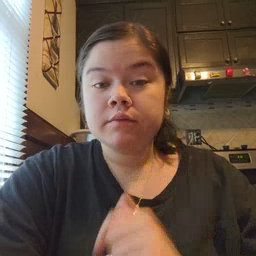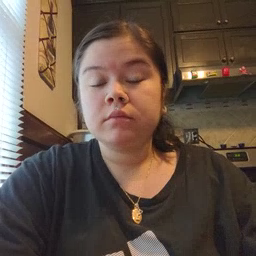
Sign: like